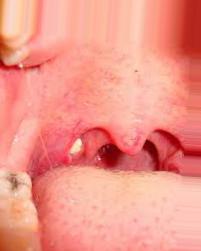
Condition: Mouth Ulcer